Question: Following is a code I have editted from the book "cuda by example" for a testing of the CUDA concurrently kernel execution.
'''
static void HandleError( cudaError_t err,
const char *file,
int line ) {
if (err != cudaSuccess) {
printf( "%s in %s at line %d
", cudaGetErrorString( err ),
file, line );
exit( EXIT_FAILURE );
}
}
#define HANDLE_ERROR( err ) (HandleError( err, __FILE__, __LINE__ ))
#define N (1024*1024*10)
#define FULL_DATA_SIZE (N*2)
__global__ void kernel( int *a, int *b, int *c ) {
int idx = threadIdx.x + blockIdx.x * blockDim.x;
if (idx < N) {
int idx1 = (idx + 1) % 256;
int idx2 = (idx + 2) % 256;
float as = (a[idx] + a[idx1] + a[idx2]) / 3.0f;
float bs = (b[idx] + b[idx1] + b[idx2]) / 3.0f;
c[idx] = (as + bs) / 2;
}
}
int main( void ) {
cudaDeviceProp prop;
int whichDevice;
HANDLE_ERROR( cudaGetDevice( &whichDevice ) );
HANDLE_ERROR( cudaGetDeviceProperties( &prop, whichDevice ) );
if (!prop.deviceOverlap) {
printf( "Device will not handle overlaps, so no speed up from streams
" );
return 0;
}
cudaEvent_t start, stop;
float elapsedTime;
cudaStream_t stream0, stream1;
int *host_a, *host_b, *host_c;
int *dev_a0, *dev_b0, *dev_c0;
int *dev_a1, *dev_b1, *dev_c1;
// start the timers
HANDLE_ERROR( cudaEventCreate( &start ) );
HANDLE_ERROR( cudaEventCreate( &stop ) );
// initialize the streams
HANDLE_ERROR( cudaStreamCreate( &stream0 ) );
HANDLE_ERROR( cudaStreamCreate( &stream1 ) );
// allocate the memory on the GPU
HANDLE_ERROR( cudaMalloc( (void**)&dev_a0,
N * sizeof(int) ) );
HANDLE_ERROR( cudaMalloc( (void**)&dev_b0,
N * sizeof(int) ) );
HANDLE_ERROR( cudaMalloc( (void**)&dev_c0,
N * sizeof(int) ) );
HANDLE_ERROR( cudaMalloc( (void**)&dev_a1,
N * sizeof(int) ) );
HANDLE_ERROR( cudaMalloc( (void**)&dev_b1,
N * sizeof(int) ) );
HANDLE_ERROR( cudaMalloc( (void**)&dev_c1,
N * sizeof(int) ) );
// allocate host locked memory, used to stream
HANDLE_ERROR( cudaHostAlloc( (void**)&host_a,
FULL_DATA_SIZE * sizeof(int),
cudaHostAllocDefault ) );
HANDLE_ERROR( cudaHostAlloc( (void**)&host_b,
FULL_DATA_SIZE * sizeof(int),
cudaHostAllocDefault ) );
HANDLE_ERROR( cudaHostAlloc( (void**)&host_c,
FULL_DATA_SIZE * sizeof(int),
cudaHostAllocDefault ) );
for (int i=0; i<FULL_DATA_SIZE; i++) {
host_a[i] = rand();
host_b[i] = rand();
}
HANDLE_ERROR( cudaEventRecord( start, 0 ) );
// now loop over full data, in bite-sized chunks
for (int i=0; i<FULL_DATA_SIZE; i+= N*2) {
// enqueue kernels in stream0 and stream1
kernel<<<N/256,256,0,stream0>>>( dev_a0, dev_b0, dev_c0 );
kernel<<<N/256,256,0,stream1>>>( dev_a1, dev_b1, dev_c1 );
}
HANDLE_ERROR( cudaStreamSynchronize( stream0 ) );
HANDLE_ERROR( cudaStreamSynchronize( stream1 ) );
HANDLE_ERROR( cudaEventRecord( stop, 0 ) );
HANDLE_ERROR( cudaEventSynchronize( stop ) );
HANDLE_ERROR( cudaEventElapsedTime( &elapsedTime,
start, stop ) );
printf( "Time taken: %3.1f ms
", elapsedTime );
// cleanup the streams and memory
HANDLE_ERROR( cudaFreeHost( host_a ) );
HANDLE_ERROR( cudaFreeHost( host_b ) );
HANDLE_ERROR( cudaFreeHost( host_c ) );
HANDLE_ERROR( cudaFree( dev_a0 ) );
HANDLE_ERROR( cudaFree( dev_b0 ) );
HANDLE_ERROR( cudaFree( dev_c0 ) );
HANDLE_ERROR( cudaFree( dev_a1 ) );
HANDLE_ERROR( cudaFree( dev_b1 ) );
HANDLE_ERROR( cudaFree( dev_c1 ) );
HANDLE_ERROR( cudaStreamDestroy( stream0 ) );
HANDLE_ERROR( cudaStreamDestroy( stream1 ) );
return 0;
}
'''
First I did a CUDA profiling using nvvp, and found the two kernels are not overlapping at all:

Some previous posts on SO stated that the profiler may disable the concurrent kernel execution, so I did a plain running. The total time in the kernel loop was reported as 2.2ms, but he profiler reported the execution time of each kernel as 1.1ms. This still implies no (or very poor) overlap between the two kernels.
I am using CUDA4.0 on Tesla M2090. It seems that the kernel resource requirement (~10s of MB) should be small on this device (6G), and concurrent execution should be practical. Not sure where is the problem. Should I do something special to enable concurrent kernels (some APIs, some environment setup...)?
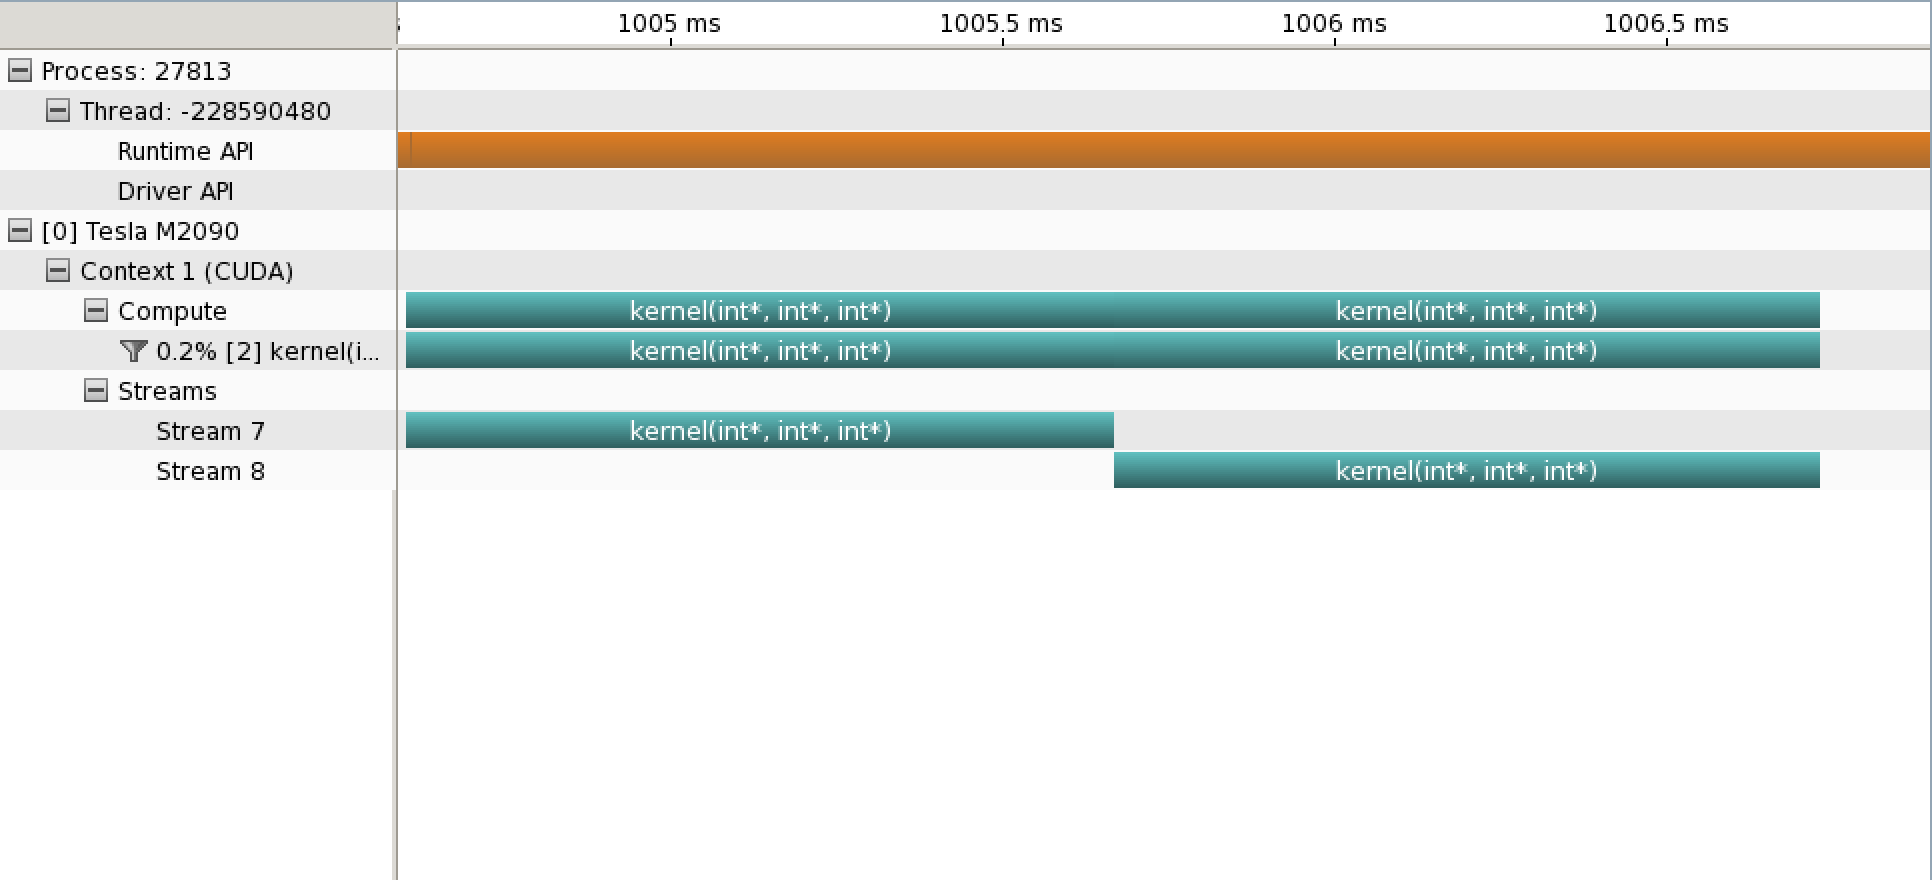
Answer: Do you specify for which compute architecture the code should compile? The default is 1.0, which doesn't support concurrent kernels if I'm not mistaken. Try adding the following to your nvcc invocation:
'''
--generate_code code=sm_21,arch=compute_20
'''
I don't know which compute architecture is supported by your card, but you should be able to find that somewhere on the net. But maybe just try the above first, if it fails, try 'sm_20' instead of 'sm_21'.